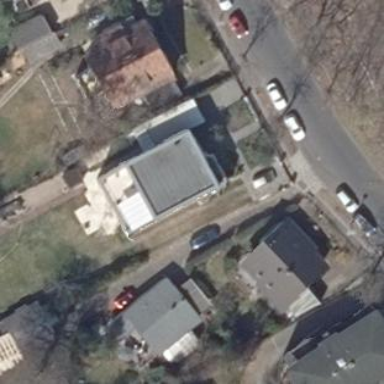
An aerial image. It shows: Detached building.